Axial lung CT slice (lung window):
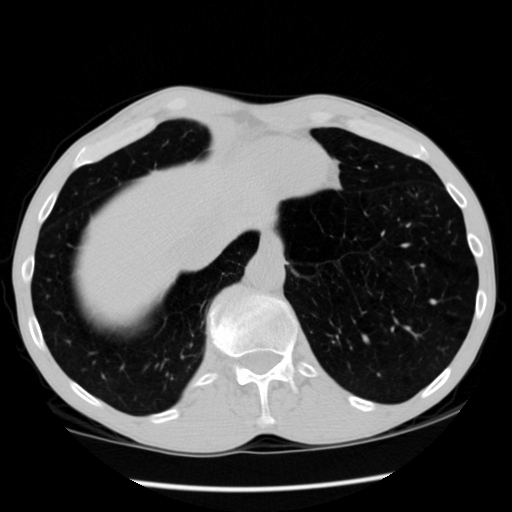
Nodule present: no